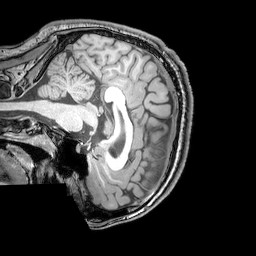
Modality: T1w
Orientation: sagittal
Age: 22
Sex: male
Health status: healthy
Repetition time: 0.081 s
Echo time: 0.037 s